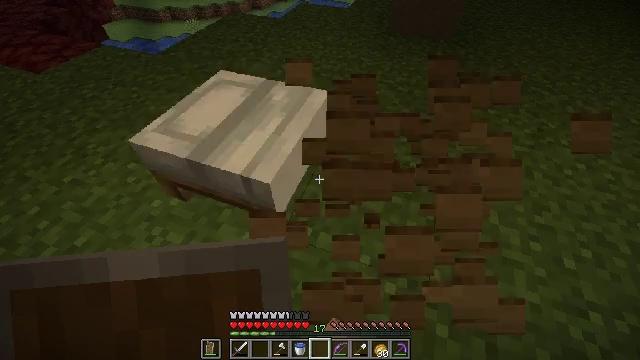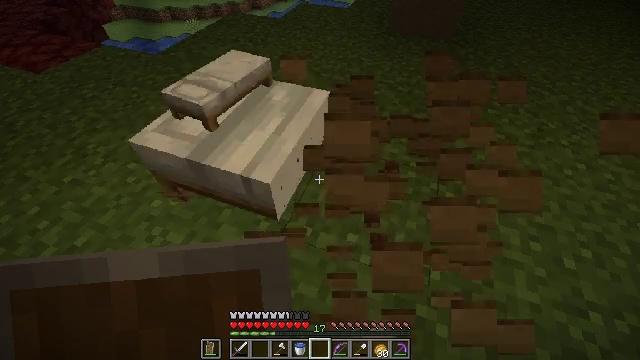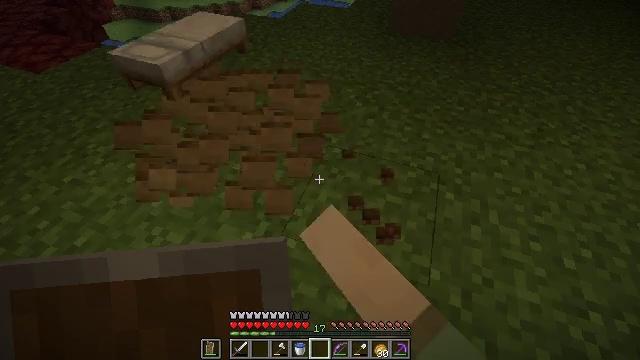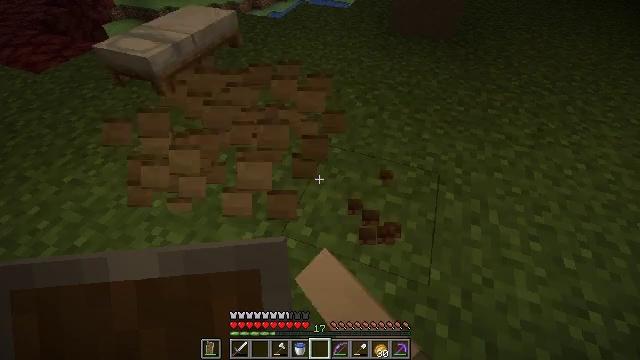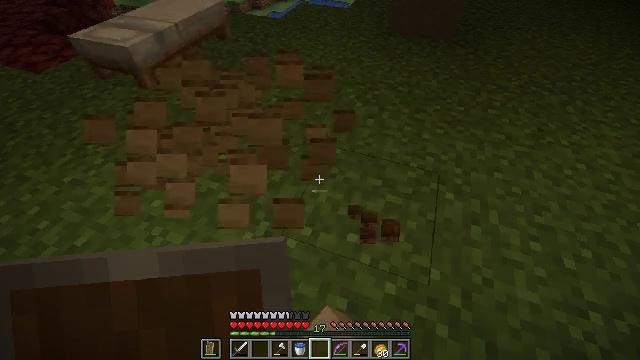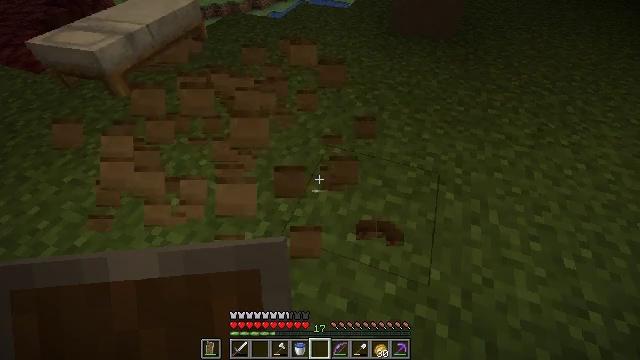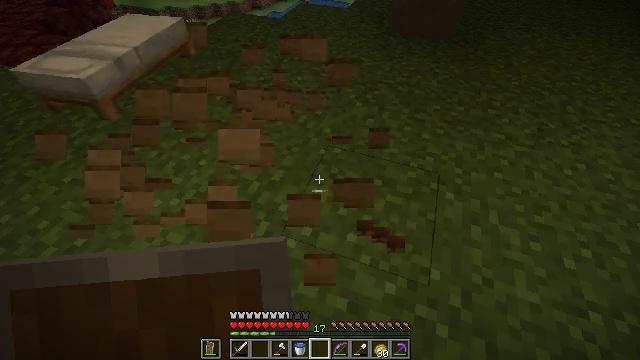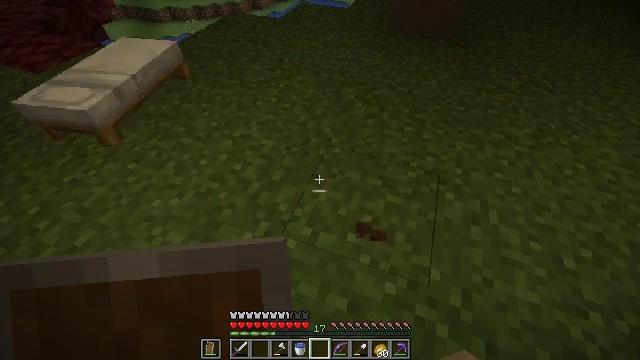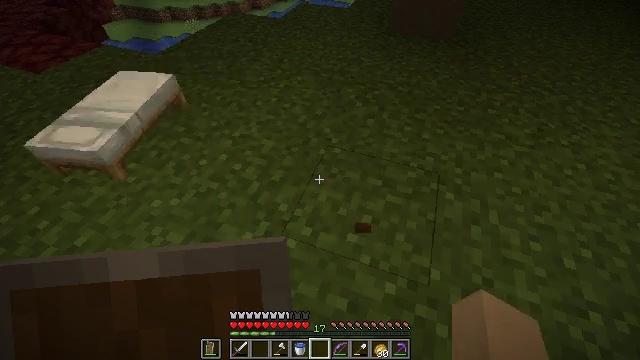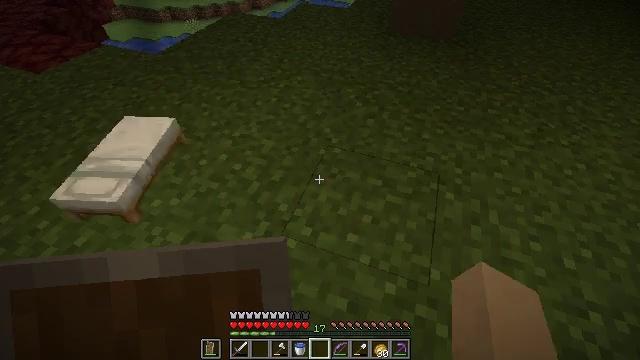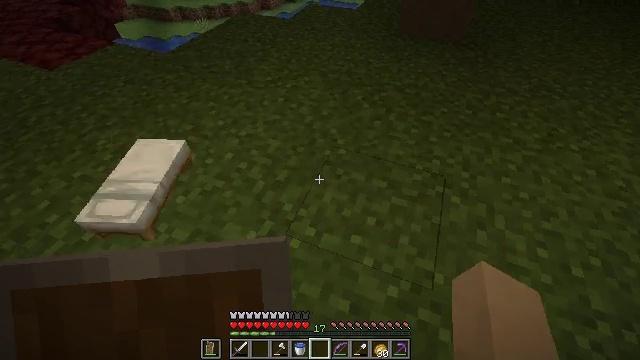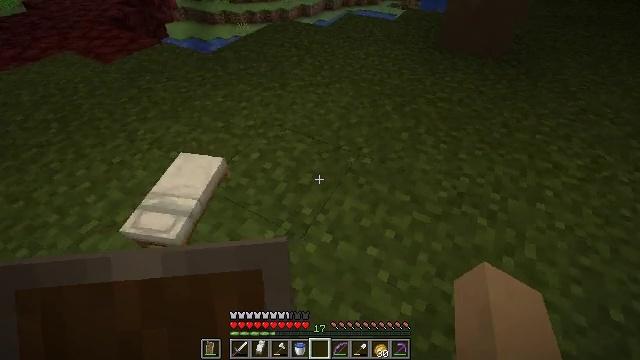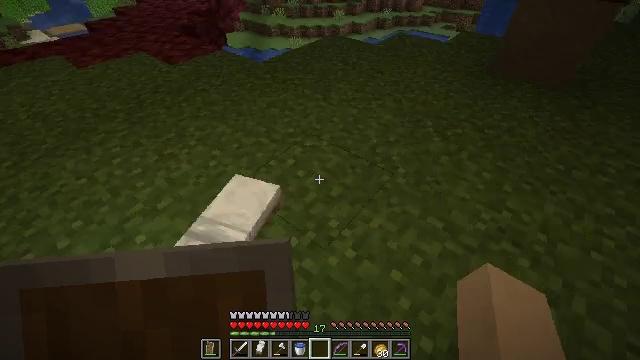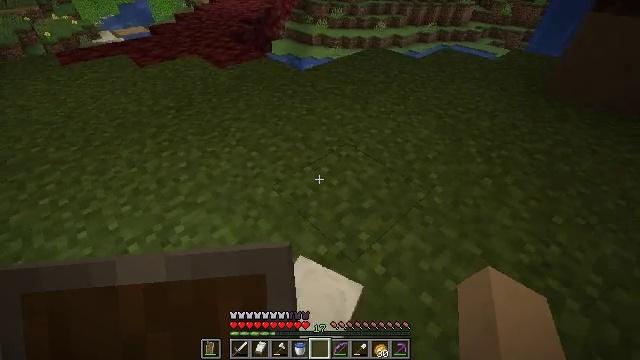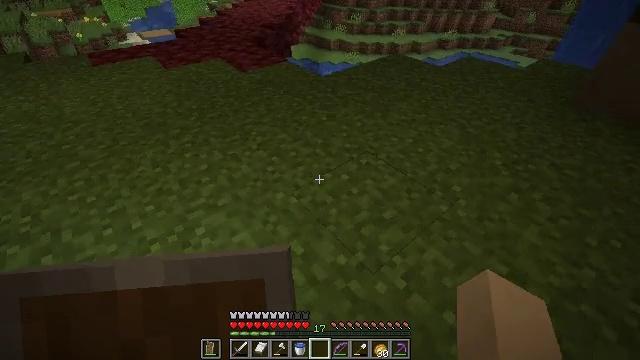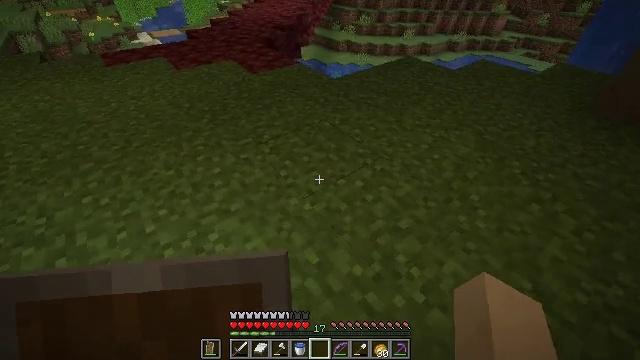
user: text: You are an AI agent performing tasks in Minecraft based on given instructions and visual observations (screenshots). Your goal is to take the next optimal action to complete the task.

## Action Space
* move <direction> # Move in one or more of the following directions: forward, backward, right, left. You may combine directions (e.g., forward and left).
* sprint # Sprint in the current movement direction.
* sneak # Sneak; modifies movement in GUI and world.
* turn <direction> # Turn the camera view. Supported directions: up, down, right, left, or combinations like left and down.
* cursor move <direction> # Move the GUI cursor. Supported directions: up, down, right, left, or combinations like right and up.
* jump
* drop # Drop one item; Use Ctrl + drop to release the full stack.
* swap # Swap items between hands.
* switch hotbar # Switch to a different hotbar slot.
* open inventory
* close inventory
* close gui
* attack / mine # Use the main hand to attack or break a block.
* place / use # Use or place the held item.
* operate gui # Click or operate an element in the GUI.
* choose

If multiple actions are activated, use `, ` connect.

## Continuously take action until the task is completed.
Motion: motion action
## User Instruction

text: Break the sand block.
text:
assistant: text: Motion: attack / mine
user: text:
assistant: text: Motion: attack / mine
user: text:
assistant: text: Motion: attack / mine
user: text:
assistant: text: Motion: no_op
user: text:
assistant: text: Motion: no_op
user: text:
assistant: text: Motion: no_op
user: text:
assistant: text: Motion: no_op
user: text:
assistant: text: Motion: no_op
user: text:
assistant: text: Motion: no_op
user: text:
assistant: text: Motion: turn left
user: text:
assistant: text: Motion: turn left and up
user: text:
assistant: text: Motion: turn left and up
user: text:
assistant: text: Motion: move left, turn left and up
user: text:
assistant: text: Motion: move forward and move left, turn left
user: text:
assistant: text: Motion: move forward and move left, turn left
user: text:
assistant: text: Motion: move forward and move left, turn left
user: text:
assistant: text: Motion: move forward and move left
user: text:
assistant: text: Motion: move forward and move left, turn up
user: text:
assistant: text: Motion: move forward and move left, turn up
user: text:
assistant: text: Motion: move forward and move left, turn up
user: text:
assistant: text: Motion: move forward and move left, turn up
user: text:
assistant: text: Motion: move forward and move left, turn up
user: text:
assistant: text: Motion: move forward, turn up
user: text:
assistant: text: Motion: turn up
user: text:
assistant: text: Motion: turn up
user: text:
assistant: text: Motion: no_op
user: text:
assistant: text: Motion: move forward
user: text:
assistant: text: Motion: move forward
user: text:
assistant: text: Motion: no_op
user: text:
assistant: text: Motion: move forward